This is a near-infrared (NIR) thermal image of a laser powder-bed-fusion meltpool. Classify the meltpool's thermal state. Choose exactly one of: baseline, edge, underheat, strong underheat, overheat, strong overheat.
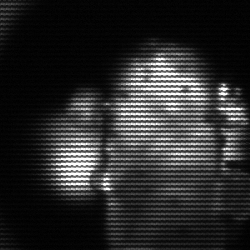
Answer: strong underheat